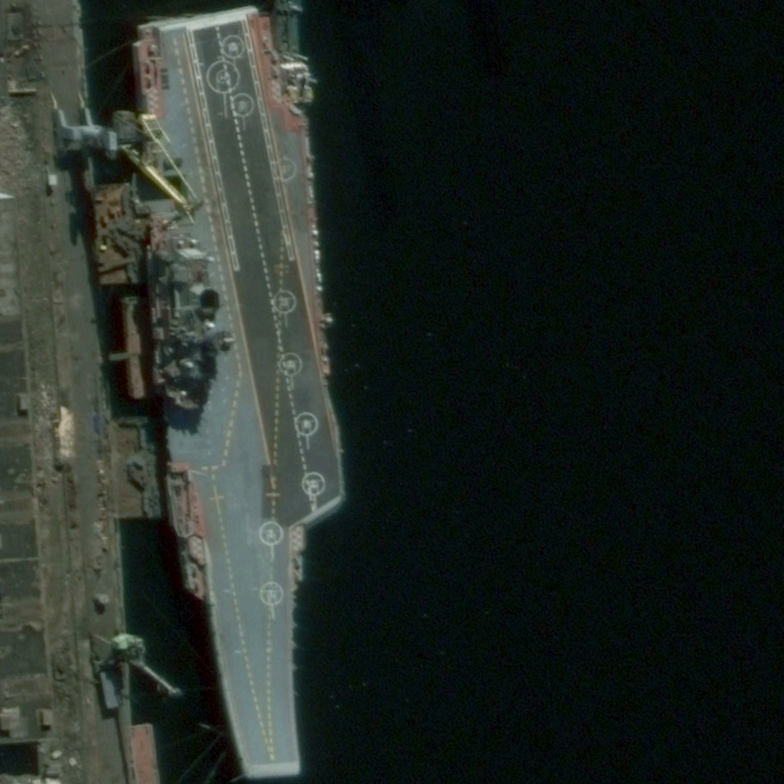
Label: aircraft_carrier